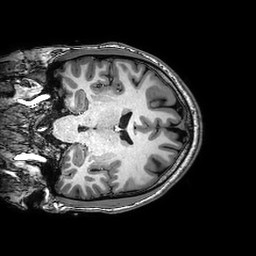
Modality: T1w
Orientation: coronal
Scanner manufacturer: philips
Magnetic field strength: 3 T
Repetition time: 0.0084 s
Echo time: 0.00389 s